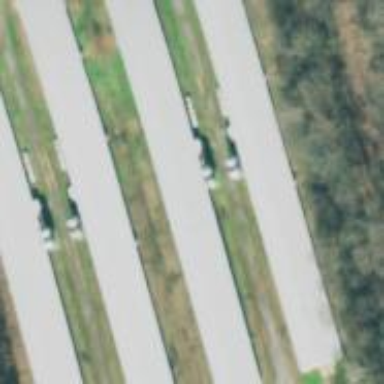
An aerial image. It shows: Poultry house.